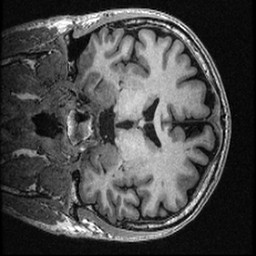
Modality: T1w
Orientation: coronal
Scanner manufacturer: ge
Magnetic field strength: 3 T
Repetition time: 0.006736 s
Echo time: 0.002996 s